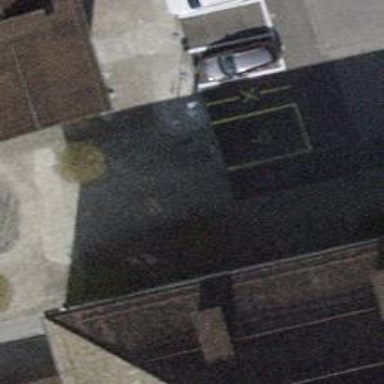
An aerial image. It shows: Bollard.